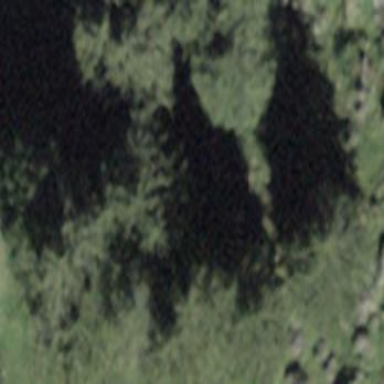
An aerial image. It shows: Forest area.